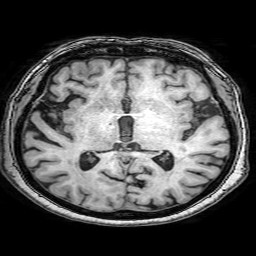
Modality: T1w
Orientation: coronal
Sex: female
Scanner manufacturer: philips
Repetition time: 0.008198 s
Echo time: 0.00377 s